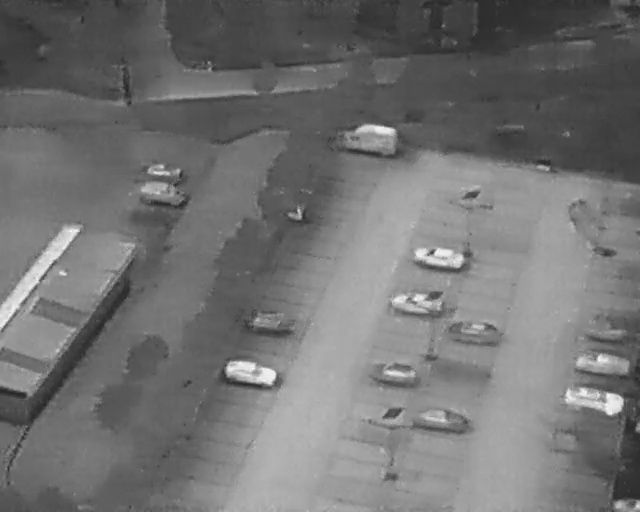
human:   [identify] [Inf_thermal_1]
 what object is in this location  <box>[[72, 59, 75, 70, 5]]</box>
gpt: <ref>1 medium car at the right</ref>

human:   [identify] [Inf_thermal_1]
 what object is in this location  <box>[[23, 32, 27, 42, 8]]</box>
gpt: <ref>1 medium car at the left</ref>